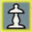
Piece: wP